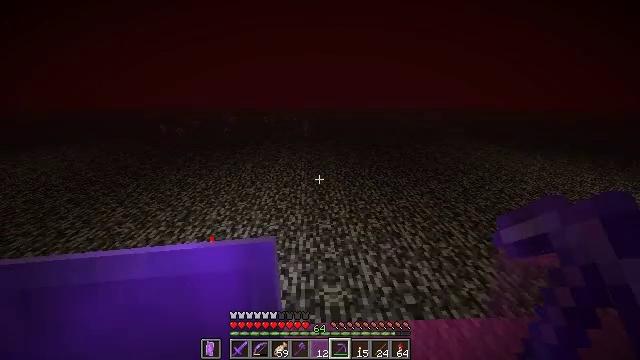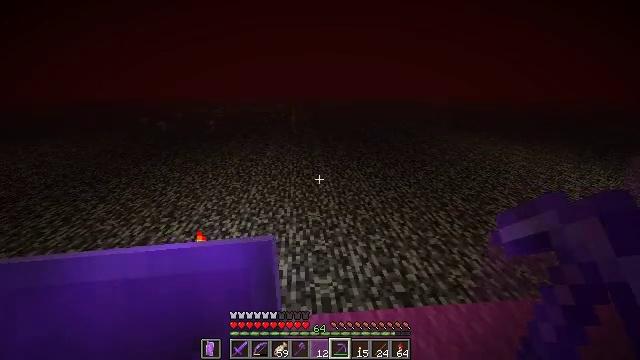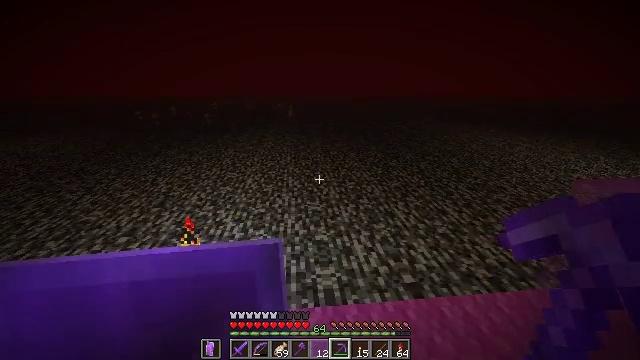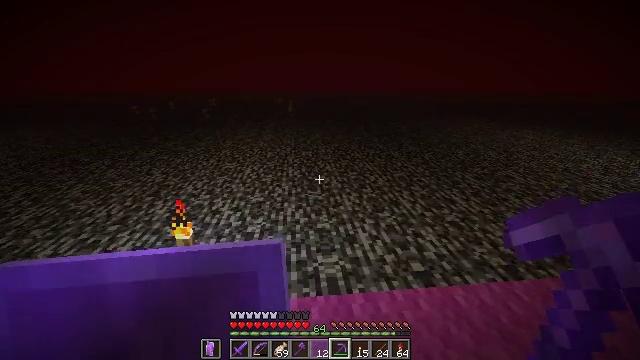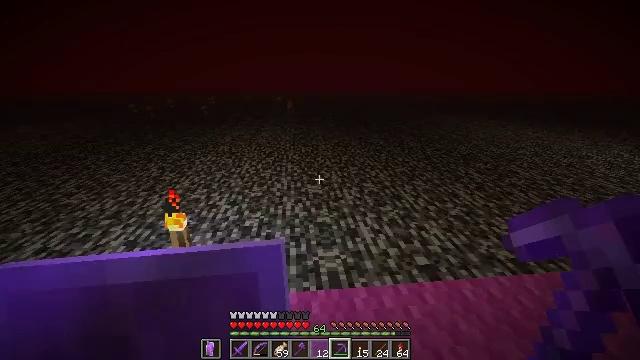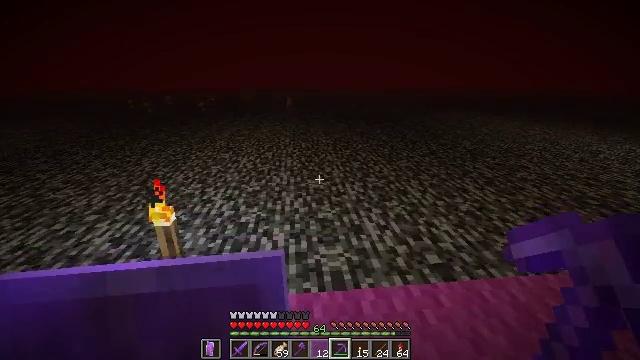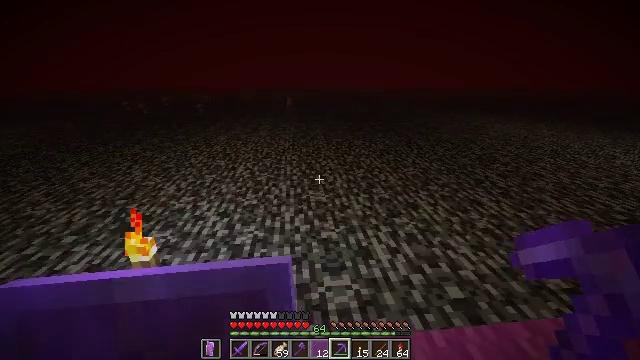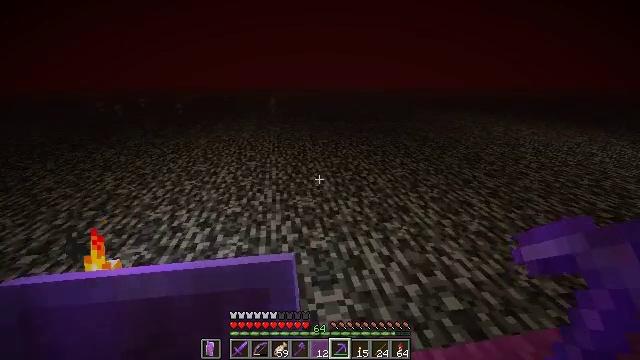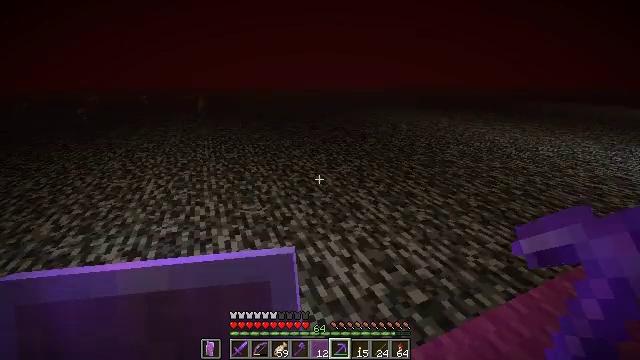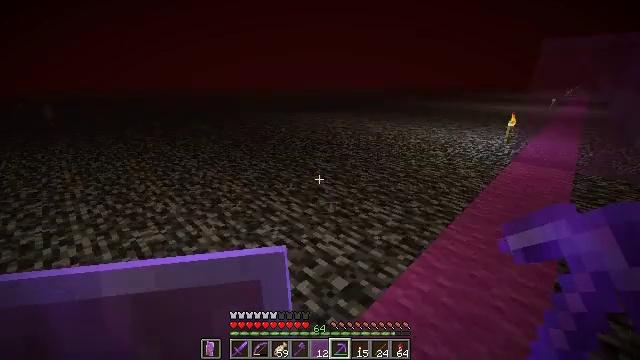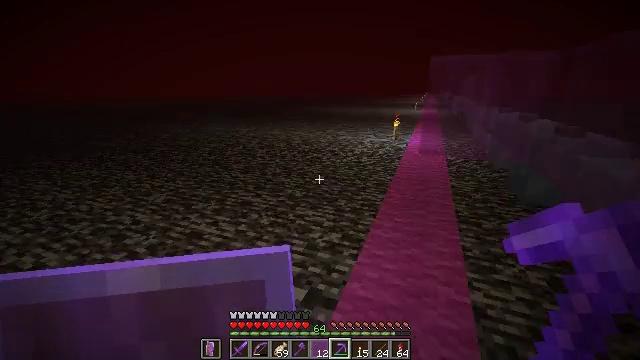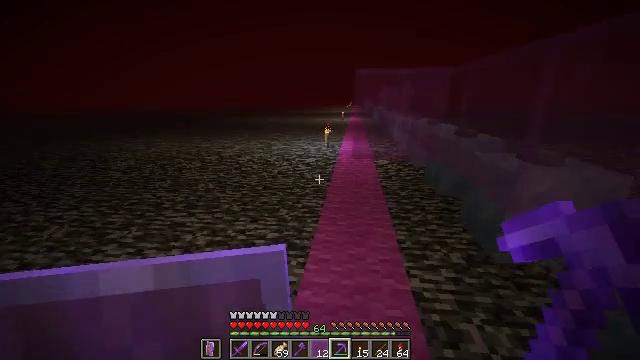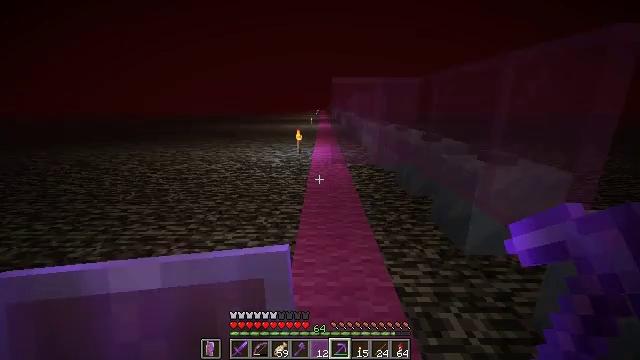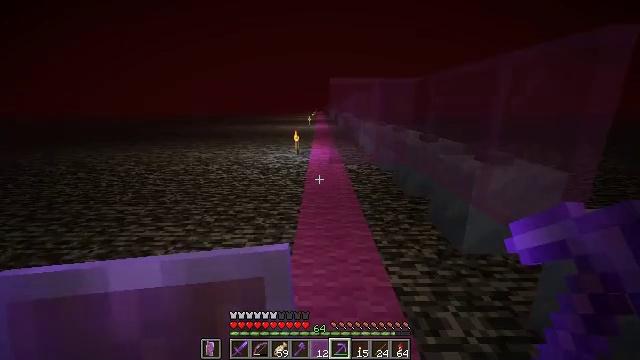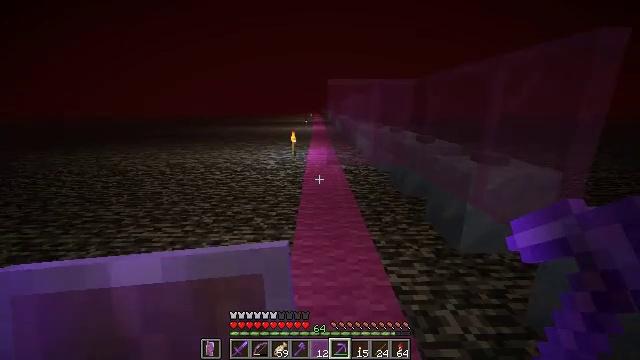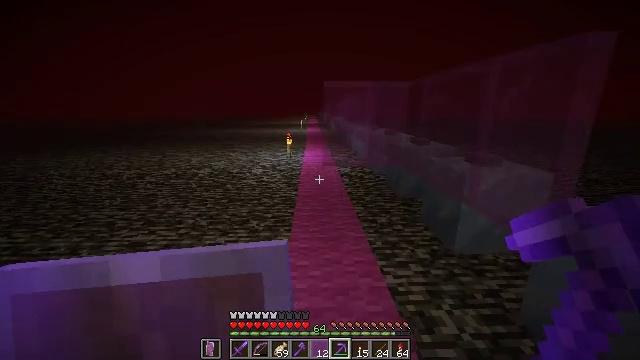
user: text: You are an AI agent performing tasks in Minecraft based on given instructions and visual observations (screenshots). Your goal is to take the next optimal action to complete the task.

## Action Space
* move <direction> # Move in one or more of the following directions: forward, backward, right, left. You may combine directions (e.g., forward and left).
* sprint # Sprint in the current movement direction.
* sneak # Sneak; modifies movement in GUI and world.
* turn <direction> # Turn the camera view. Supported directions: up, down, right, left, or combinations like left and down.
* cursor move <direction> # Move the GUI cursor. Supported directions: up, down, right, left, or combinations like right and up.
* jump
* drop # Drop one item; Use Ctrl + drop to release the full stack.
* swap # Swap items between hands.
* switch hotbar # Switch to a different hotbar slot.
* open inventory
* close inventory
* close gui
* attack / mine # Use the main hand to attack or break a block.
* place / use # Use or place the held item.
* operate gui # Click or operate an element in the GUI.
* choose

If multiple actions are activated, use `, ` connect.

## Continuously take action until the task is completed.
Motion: motion action
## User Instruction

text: Break the magenta stained glass pane.
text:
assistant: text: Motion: move forward, turn right and down
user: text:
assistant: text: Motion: move forward
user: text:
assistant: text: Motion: move forward
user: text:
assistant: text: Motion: move forward
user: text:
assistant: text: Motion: move forward
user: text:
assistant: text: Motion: move forward
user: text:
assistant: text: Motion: move forward, turn right
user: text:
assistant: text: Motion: move left, turn right
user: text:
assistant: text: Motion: move left, turn right
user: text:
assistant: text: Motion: move left, turn right and up
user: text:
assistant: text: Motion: turn right and up
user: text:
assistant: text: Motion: turn right and up
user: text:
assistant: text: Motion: no_op
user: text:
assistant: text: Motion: no_op
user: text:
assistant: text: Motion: turn right
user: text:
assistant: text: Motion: turn right
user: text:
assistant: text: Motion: turn right
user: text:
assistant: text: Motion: turn right and up
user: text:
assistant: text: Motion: turn up
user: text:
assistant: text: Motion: turn left
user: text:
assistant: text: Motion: move forward, turn left
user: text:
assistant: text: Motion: move forward, turn left
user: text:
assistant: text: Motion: move forward
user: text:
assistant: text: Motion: move forward
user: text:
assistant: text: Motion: move forward
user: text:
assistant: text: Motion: move forward, turn up
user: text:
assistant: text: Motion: move forward, turn right and up
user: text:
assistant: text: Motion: move forward
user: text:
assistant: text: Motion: move forward, turn right and up
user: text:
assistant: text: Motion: move forward